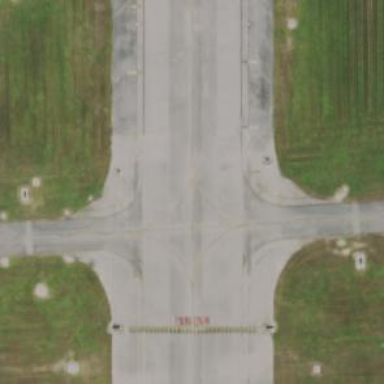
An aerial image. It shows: View of taxiway at the airport.